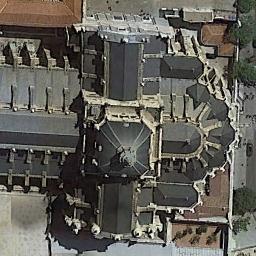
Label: palace